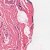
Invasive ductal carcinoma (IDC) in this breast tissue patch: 0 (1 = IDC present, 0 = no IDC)